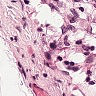
Metastatic tissue present: no